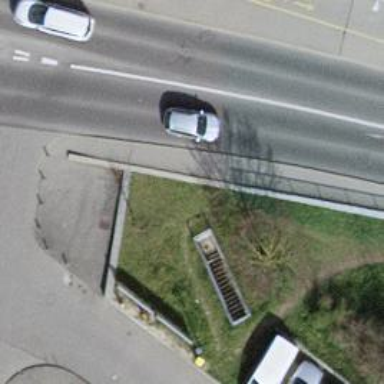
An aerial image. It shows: Road with steps.